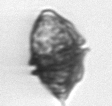
Label: Kryptoperidinium_triquetrum